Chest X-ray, AP view. Patient: 62 years old, sex M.
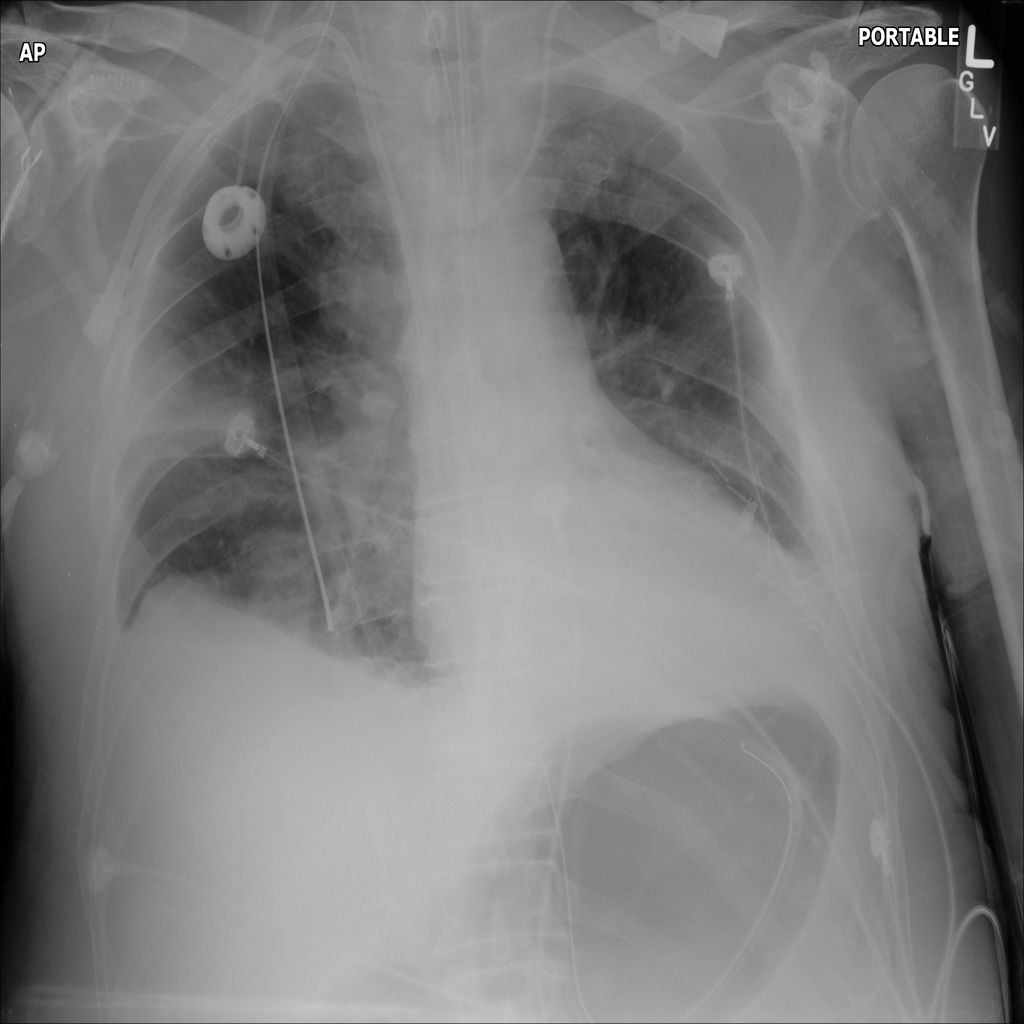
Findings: Atelectasis, Consolidation